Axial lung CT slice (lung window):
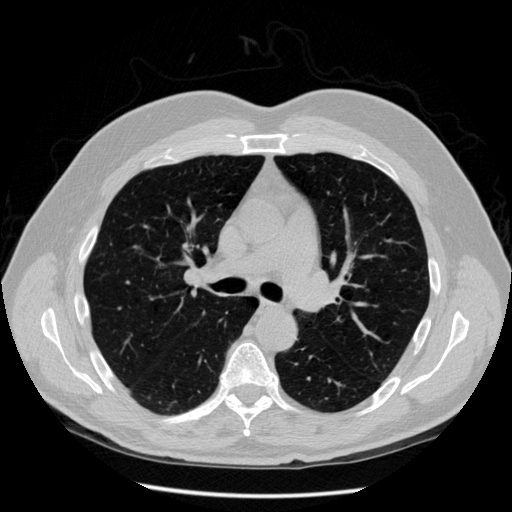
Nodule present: no